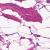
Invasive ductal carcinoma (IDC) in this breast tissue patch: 0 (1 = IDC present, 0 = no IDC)